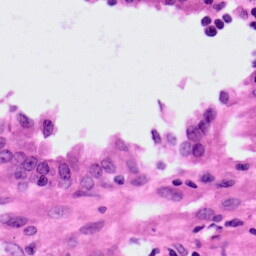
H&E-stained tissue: Lung